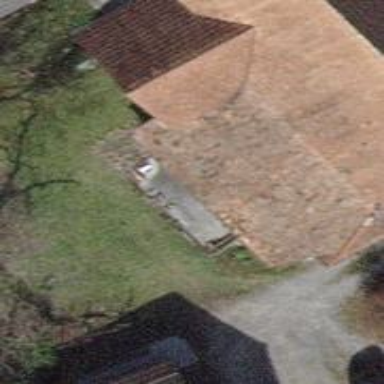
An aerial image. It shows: View of roof of building.